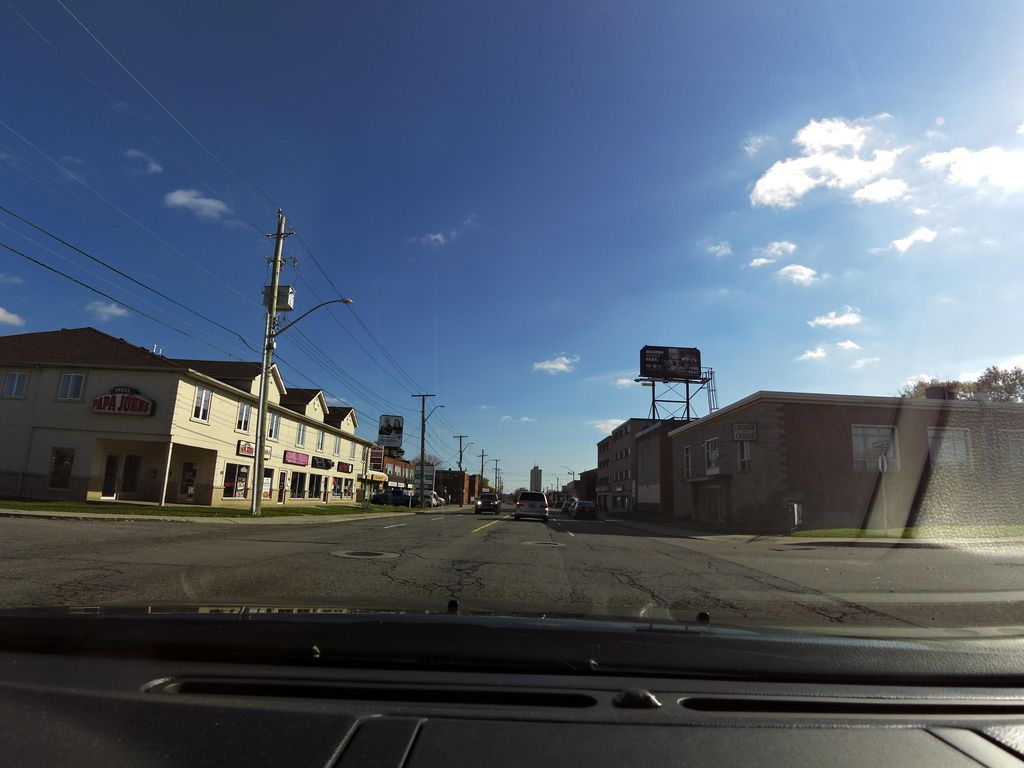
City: hamilton